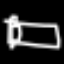
Label: bed